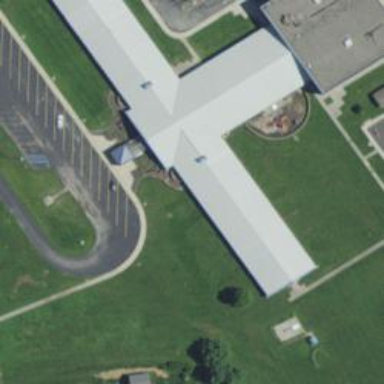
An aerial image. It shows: School building.